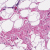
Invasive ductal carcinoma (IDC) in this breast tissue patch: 0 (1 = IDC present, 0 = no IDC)